Question: hello friends i want to change color of gradient like below image. m trying from so many days but no luck. can you help me? Thanks in advance!

i can draw a color with gradient LinearLayout but i want to change this color at runtime.
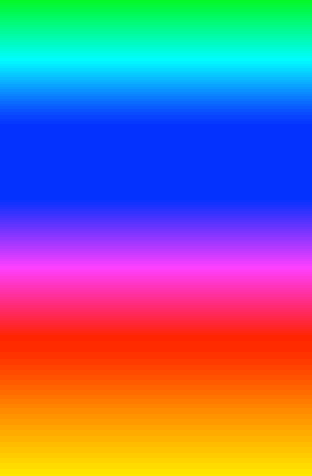
Answer: This can be achieved by frame by frame animation.In your activity write below code:
'''
@Override
public void onCreate(Bundle savedInstanceState)
{
super.onCreate(savedInstanceState);
setContentView(R.layout.your_activity_layout);
ImageView animation animation = (ImageView)findViewById(R.id.imageAnimation);
animation.setBackgroundResource(R.drawable.anim_fbyf);
}
@Override
public void onWindowFocusChanged (boolean hasFocus)
{
super.onWindowFocusChanged(hasFocus);
AnimationDrawable frameAnimation =
(AnimationDrawable) animation.getBackground();
if(hasFocus)
frameAnimation.start();
else
frameAnimation.stop();
}
'''
make 1 xml in drawable folder named as
'''
<animation-list xmlns:android="http://schemas.android.com/apk/res/android"
android:oneshot="false">
<item android:drawable="@drawable/frame0" android:duration="350" />
<item android:drawable="@drawable/frame1" android:duration="350" />
<item android:drawable="@drawable/frame2" android:duration="350" />
<item android:drawable="@drawable/frame3" android:duration="350" />
<item android:drawable="@drawable/frame4" android:duration="350" />
<item android:drawable="@drawable/frame5" android:duration="350" />
<item android:drawable="@drawable/frame6" android:duration="350" />
<item android:drawable="@drawable/frame7" android:duration="350" />
<item android:drawable="@drawable/frame8" android:duration="350" />
<item android:drawable="@drawable/frame9" android:duration="350" />
<item android:drawable="@drawable/frame10" android:duration="350" />
<item android:drawable="@drawable/frame11" android:duration="350" />
<item android:drawable="@drawable/frame12" android:duration="350" />
<item android:drawable="@drawable/frame13" android:duration="350" />
</animation-list>
'''
you can set duration and add no of frames as per your need.
I have added 13 frames(or gif images) and set duration to 350 milliseconds.
below is the image having 13 frames